Question: I have these classes.
'''
Secion Repository
Section Application
Section Controller
Group Repository
Group Application
Group Controller
Class Repository
Class Application
Class Controller
'''
and all of my controllers have a view named 'Show'
And these structure of entities.

Now the question is this:
I want when I go to the 'Class' controller I see
'''
Class/Show/class's group's section name/class's group name/class's name
'''
instead of
'''
Class/Show/1
'''
or when I go to the Group controller I see
'''
Group/Show/group's section name/group name
'''
instead of
'''
Group/Show/1
'''
How?
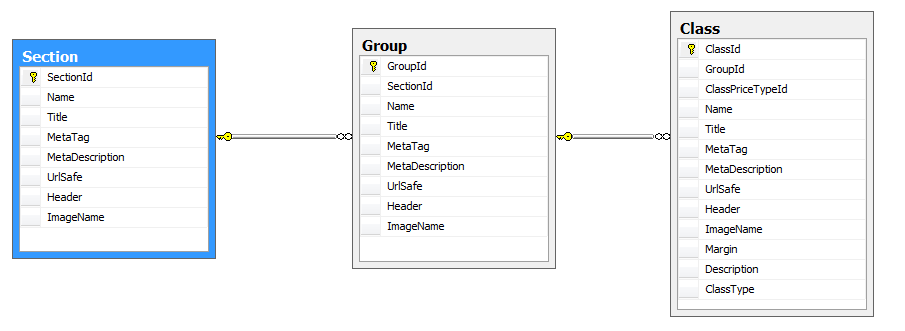
Answer: You can define the following route:
'''
routes.MapRoute(
"ShowRoute",
"{controller}/show/{groupsection}/{groupname}/{classname}",
new { controller = "class", action = "show", classname= UrlParameter.Optional },
);
'''
A few things to note:
1. You can choose any controller to be the default (e.g. controller="the_default")
2. You can declare all parameters as optional but you need to take care of null arg values in your code
You can then define your controller methods like this:
'''
public ActionResult Show(string groupsection, string groupname, string classname) {
}
'''
And then have the following requests:
'''
http://your_domain/class/group1-section5/group1/class-obedient
http://your_domain/group/group1-section5/group1/
'''